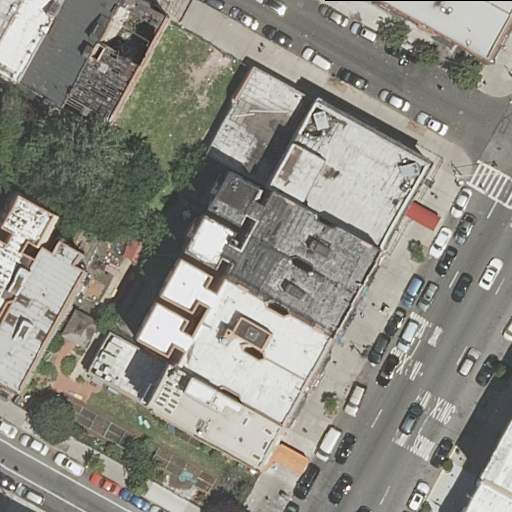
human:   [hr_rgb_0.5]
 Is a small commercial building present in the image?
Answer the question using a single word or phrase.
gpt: no

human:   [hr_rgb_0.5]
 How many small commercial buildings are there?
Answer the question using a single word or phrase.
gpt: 0

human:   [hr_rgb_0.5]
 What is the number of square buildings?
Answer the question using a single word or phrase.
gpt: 0

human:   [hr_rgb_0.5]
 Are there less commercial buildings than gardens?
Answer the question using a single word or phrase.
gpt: yes

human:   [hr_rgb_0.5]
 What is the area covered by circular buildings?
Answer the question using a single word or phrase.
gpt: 0m2

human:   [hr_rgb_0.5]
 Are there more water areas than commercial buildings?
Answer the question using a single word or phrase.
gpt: no

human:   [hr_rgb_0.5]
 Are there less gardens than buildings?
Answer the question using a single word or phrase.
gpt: yes

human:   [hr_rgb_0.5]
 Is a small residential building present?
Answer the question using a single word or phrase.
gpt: yes

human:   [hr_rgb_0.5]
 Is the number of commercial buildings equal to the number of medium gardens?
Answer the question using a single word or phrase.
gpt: yes

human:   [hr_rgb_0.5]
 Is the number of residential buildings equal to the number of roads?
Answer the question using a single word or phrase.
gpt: no

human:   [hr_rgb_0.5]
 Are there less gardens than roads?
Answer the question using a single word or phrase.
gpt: yes

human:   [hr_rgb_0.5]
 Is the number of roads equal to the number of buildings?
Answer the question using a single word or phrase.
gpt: no

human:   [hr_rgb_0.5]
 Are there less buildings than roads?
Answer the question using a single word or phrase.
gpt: no

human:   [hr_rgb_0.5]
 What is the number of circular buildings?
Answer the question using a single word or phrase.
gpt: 0

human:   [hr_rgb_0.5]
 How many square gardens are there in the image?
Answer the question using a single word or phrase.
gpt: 0

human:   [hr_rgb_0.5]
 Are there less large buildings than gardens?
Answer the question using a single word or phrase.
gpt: no

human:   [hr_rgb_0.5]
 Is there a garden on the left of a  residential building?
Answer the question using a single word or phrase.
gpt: yes

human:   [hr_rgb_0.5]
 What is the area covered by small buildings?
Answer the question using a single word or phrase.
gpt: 105m2

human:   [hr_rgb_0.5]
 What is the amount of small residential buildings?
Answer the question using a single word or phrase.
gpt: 4

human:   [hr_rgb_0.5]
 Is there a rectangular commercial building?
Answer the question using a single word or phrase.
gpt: no

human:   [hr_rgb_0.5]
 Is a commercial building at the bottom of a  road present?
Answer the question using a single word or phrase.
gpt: no

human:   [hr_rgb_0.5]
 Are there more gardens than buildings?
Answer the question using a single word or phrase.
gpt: no

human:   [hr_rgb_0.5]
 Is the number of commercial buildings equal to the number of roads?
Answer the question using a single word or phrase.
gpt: no

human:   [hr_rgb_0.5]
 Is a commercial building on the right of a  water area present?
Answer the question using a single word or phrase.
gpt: no

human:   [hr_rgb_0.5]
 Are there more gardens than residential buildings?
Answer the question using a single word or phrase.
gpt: no

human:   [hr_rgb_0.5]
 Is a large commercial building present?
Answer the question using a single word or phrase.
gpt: no

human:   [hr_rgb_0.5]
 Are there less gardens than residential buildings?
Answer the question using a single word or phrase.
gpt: yes

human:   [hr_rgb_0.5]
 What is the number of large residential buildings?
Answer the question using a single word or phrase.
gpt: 1

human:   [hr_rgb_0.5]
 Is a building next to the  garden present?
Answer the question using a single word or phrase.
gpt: yes

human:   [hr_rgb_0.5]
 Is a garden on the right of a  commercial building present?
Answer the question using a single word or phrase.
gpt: no

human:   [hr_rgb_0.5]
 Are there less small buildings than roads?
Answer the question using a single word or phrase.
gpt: no

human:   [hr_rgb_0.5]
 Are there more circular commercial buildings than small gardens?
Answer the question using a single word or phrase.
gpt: no

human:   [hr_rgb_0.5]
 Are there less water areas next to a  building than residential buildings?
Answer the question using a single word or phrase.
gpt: yes

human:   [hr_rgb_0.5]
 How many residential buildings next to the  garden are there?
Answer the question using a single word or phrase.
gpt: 17

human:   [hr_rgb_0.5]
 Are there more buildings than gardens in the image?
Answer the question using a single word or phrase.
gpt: yes

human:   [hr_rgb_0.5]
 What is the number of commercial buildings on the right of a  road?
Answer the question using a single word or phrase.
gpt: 0